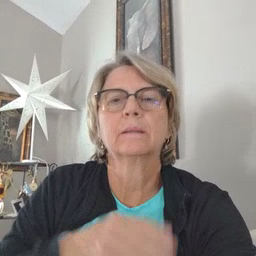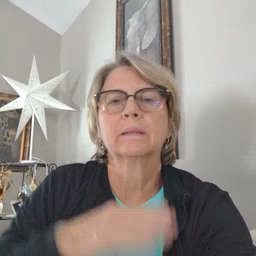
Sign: napkin